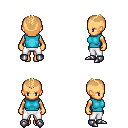
a pixel art fantasy rpg character, female body template, human, tanned skin, teal sleeveless shirt, white pants, light blonde short mohawk hairstyle, metal boots, four views (front, back, left, right), 2x2 character sprite sheet, small pixel art, hard edges, no anti-aliasing